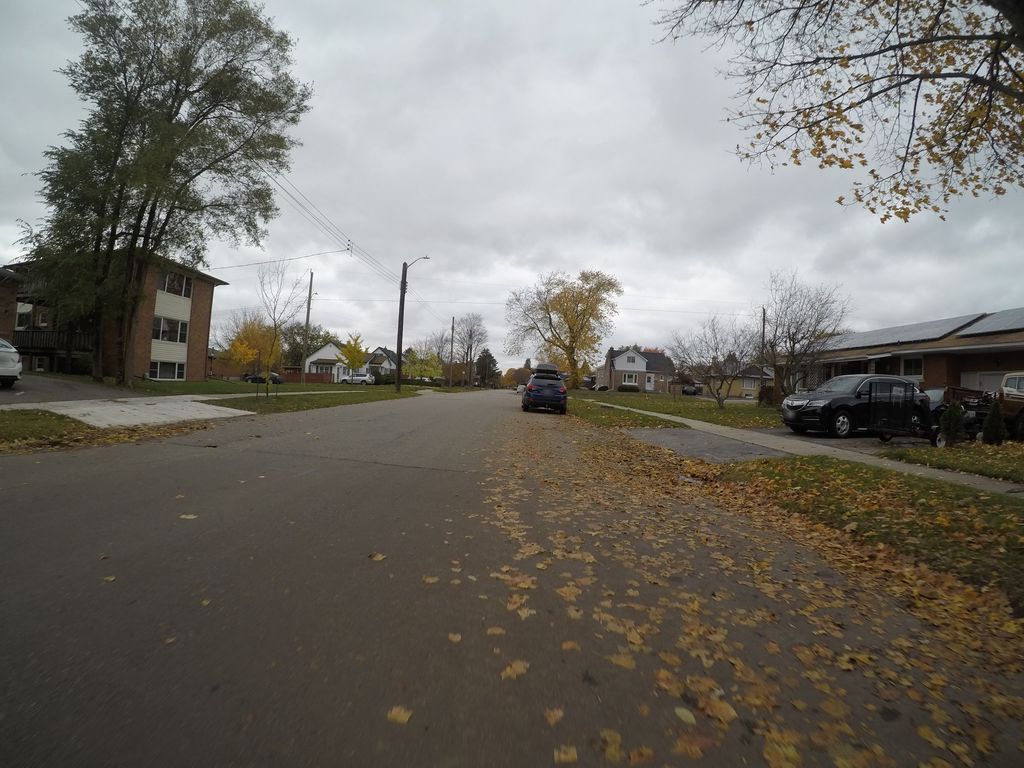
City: kitchener-waterloo